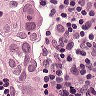
Metastatic tissue present: yes